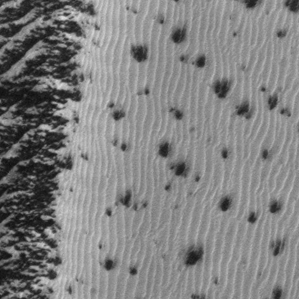
Label: frost